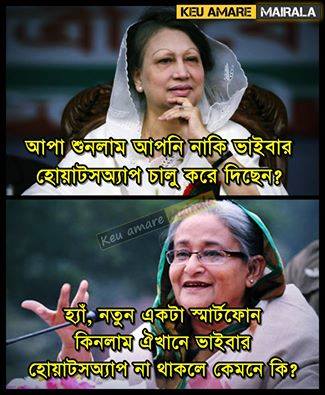
Caption: আপা শুনলাম আপনি নাকি ভাইবার হোয়াটসঅ্যাপ চালু করে দিছেন? হ্যাঁ, নতুন একটা স্মার্টফোন কিনলাম ঐখানে ভাইবার হোয়াটসঅ্যাপ না থাকলে কেমনে কি?
Label: non-hate